Question: Thanks to this <URL>, I'm now familiar with the binding of values at runtime using docx4j from any well built xml file to a word template containing content controls.
But I can't find a way to achieve the simular thing to inject a picture in my template.
I've tried to add a picture content control in my template using the Word developper ribbon, and bind it to a value in my xml input, value which is a 64bits encoded string of my picture.
But when i'm performing the binding with docx4j, the generated doc file does not contains the picture, instead I get a weird result (see capture).
My binding method look like this :
'''
// Process conditionals and repeats
OpenDoPEHandler odh = new OpenDoPEHandler(_document);
odh.preprocess();
OpenDoPEIntegrity odi = new OpenDoPEIntegrity();
odi.process(_document);
// Apply the bindings
// Convert hyperlinks, using this style
BindingHandler.setHyperlinkStyle("Hyperlink");
BindingHandler.applyBindings(_document);
// Strip content controls: you MUST do this
// if you are processing hyperlinks
RemovalHandler rh = new RemovalHandler();
rh.removeSDTs(_document, Quantifier.ALL);
'''
The result after saving .docx result :

Am I missing something ? Can I find sample to do this properly somewhere ?
Thanks for your help !
CL
PS : I have created <URL> on docx4j forums : if a working solution is found there, i will report it here.
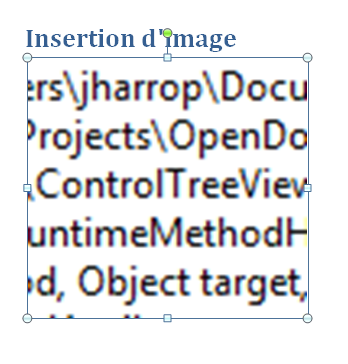
Answer: That image is the one embedded in picture-bind.docx, via:
'''
<w:dataBinding w:xpath="/invoice[1]/items[1]/item[1]/name[1]" w:storeItemID="{3C1B665A-D738-4822-8EFB-14B133235CCB}"/>
'''
You're not successfully altering that binding.
For docx4j / OpenDoPE purposes, I suggest you use the <URL> to create your content controls. If that tool detects that you are binding a base64 encoded image, it will create a picture content control automatically.